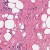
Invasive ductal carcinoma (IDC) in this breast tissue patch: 0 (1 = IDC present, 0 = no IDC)